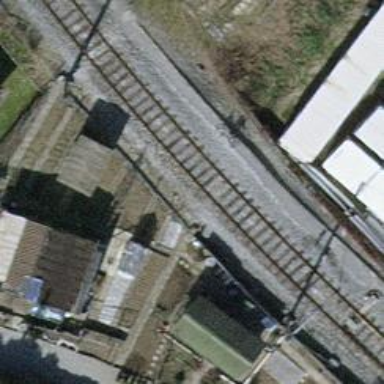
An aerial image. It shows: Single-track electrified railway with contact line. It is spur line for service.